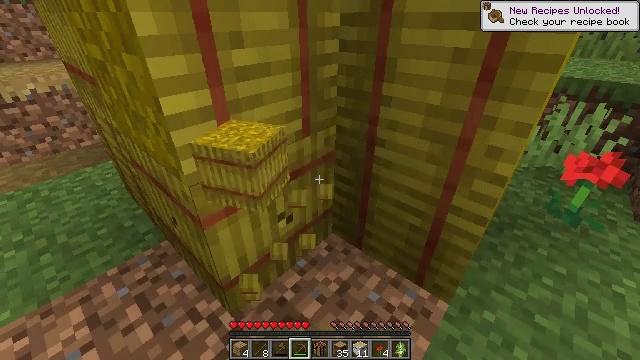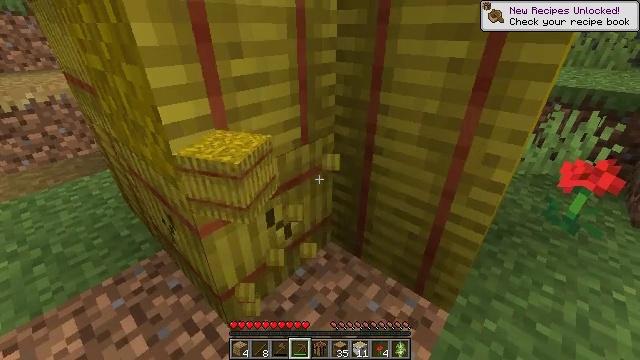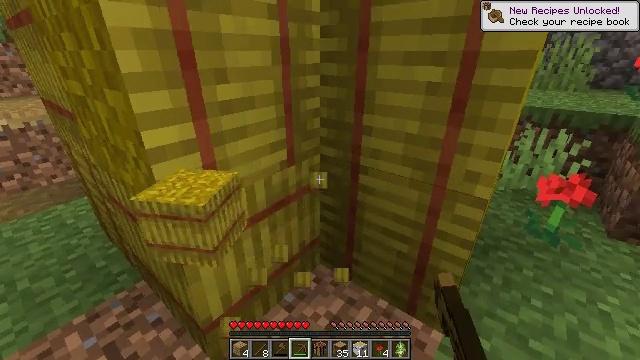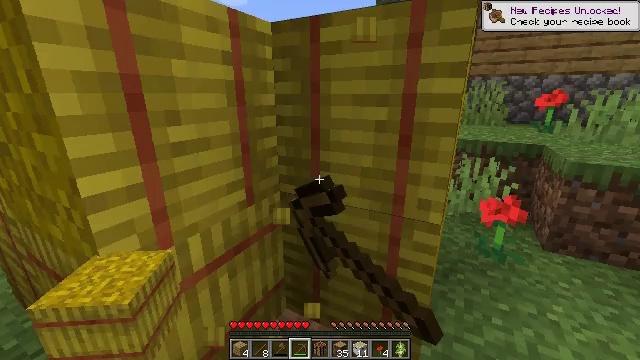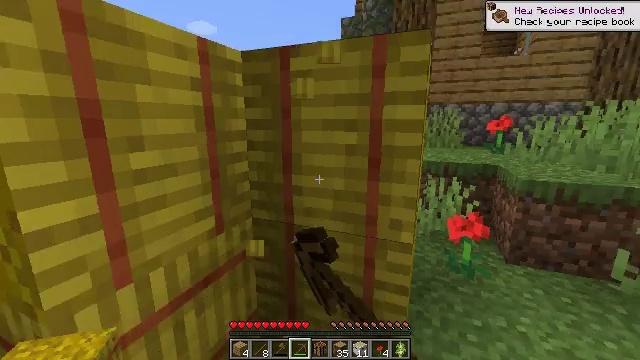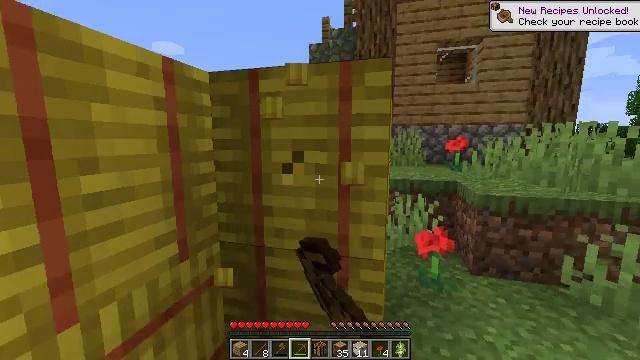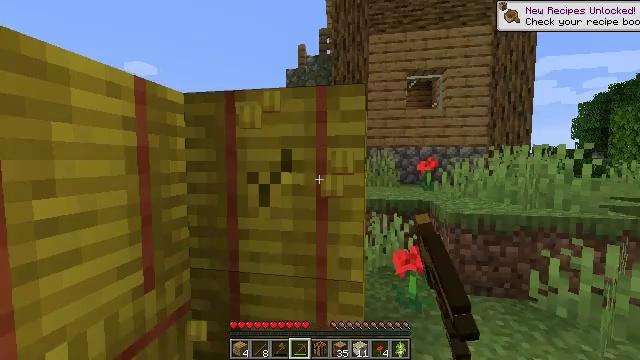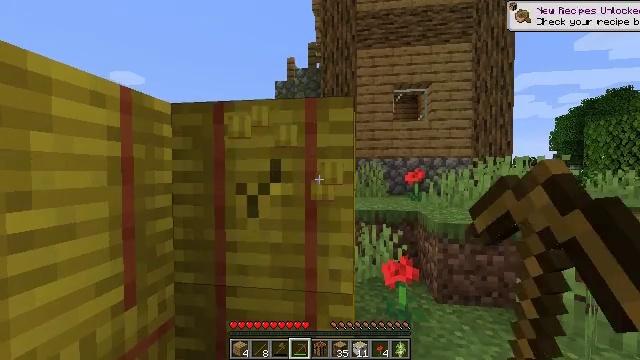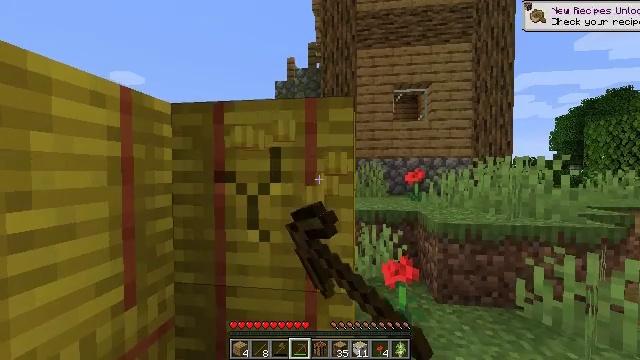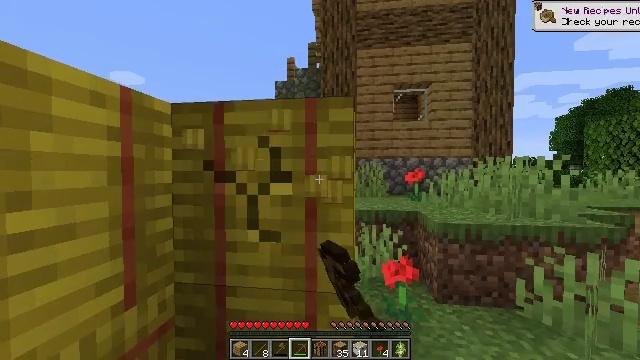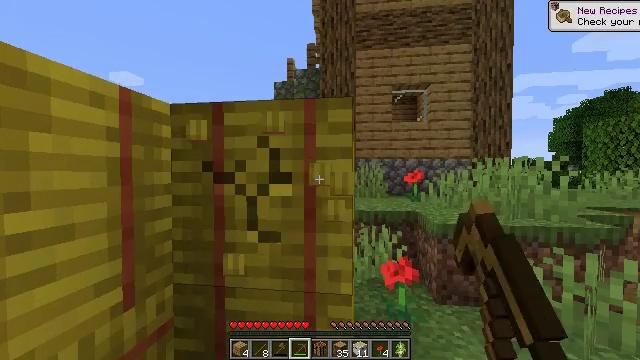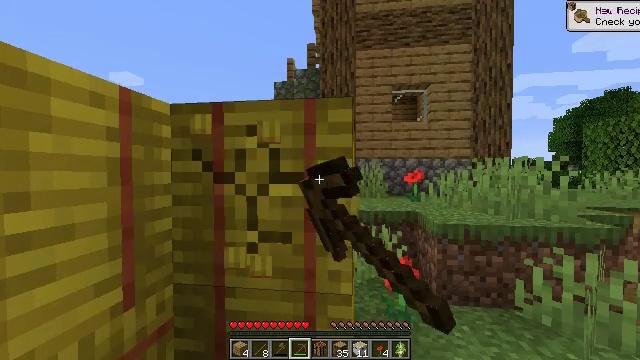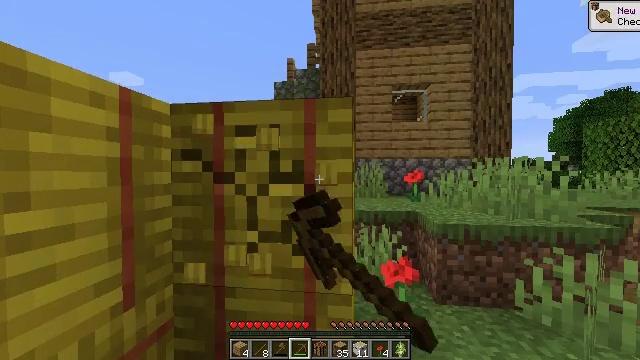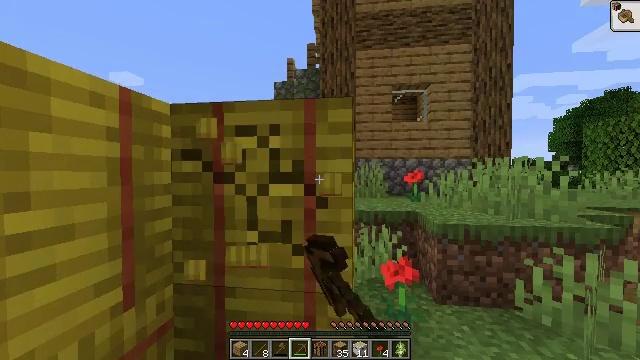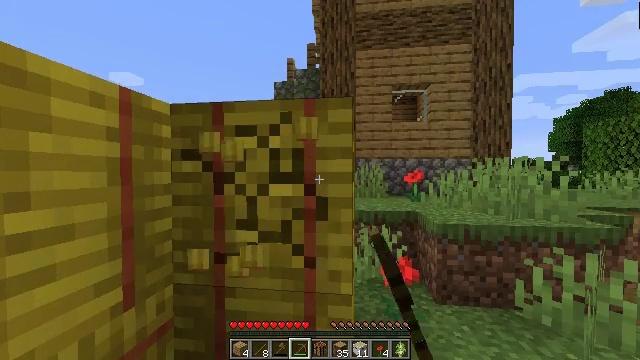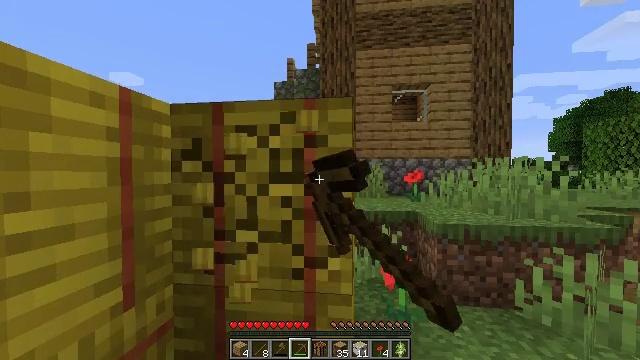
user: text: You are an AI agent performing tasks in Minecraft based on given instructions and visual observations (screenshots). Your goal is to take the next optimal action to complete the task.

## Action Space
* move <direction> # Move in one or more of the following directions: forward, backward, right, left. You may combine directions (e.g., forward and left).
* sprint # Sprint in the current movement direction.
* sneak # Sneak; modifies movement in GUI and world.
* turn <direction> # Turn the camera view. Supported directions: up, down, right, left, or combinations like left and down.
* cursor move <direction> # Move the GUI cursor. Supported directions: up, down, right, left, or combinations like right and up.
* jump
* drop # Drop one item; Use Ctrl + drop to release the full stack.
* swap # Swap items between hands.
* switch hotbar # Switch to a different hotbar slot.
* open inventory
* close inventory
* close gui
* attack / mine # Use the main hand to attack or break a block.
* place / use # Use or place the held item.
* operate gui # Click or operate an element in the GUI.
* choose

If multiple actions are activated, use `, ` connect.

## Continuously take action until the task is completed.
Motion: motion action
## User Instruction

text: Collect a hay block for crafting.
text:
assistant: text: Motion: turn up, attack / mine
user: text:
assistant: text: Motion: turn right and up, attack / mine
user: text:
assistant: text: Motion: turn right and up, attack / mine
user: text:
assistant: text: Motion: turn right and up, attack / mine
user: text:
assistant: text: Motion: turn right and up, attack / mine
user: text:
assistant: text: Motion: turn right and up, attack / mine
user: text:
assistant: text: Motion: turn right and up, attack / mine
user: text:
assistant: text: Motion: attack / mine
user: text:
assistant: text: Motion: attack / mine
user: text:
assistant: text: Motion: attack / mine
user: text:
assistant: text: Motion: attack / mine
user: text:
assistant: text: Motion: attack / mine
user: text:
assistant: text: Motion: attack / mine
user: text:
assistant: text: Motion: attack / mine
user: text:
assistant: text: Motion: attack / mine
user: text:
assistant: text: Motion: attack / mine
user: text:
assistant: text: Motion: attack / mine
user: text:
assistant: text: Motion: attack / mine
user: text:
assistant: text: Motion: attack / mine
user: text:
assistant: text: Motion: attack / mine
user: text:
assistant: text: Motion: attack / mine
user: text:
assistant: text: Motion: attack / mine
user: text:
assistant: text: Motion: attack / mine
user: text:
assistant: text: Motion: attack / mine
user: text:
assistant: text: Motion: attack / mine
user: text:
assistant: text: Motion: turn down, attack / mine
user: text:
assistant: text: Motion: turn left and down, attack / mine
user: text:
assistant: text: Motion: turn left and down, attack / mine
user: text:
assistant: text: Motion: turn left and down, attack / mine
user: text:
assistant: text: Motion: turn left and down, attack / mine